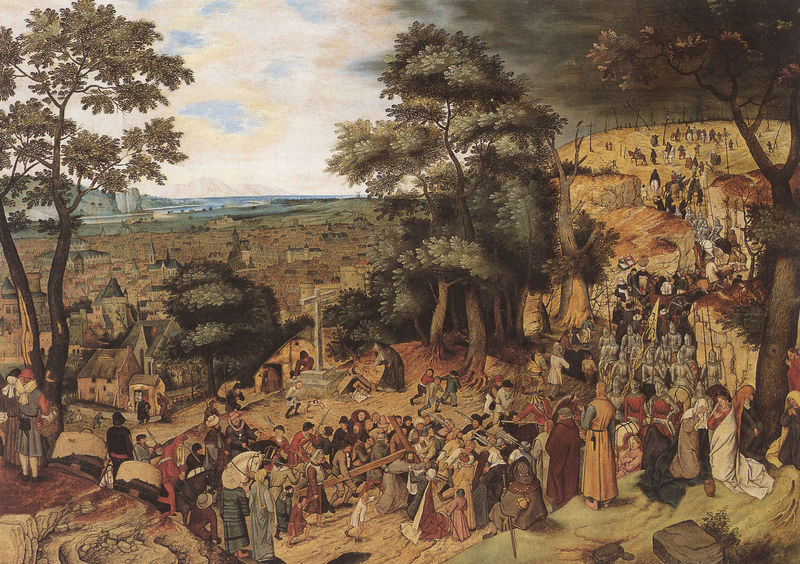
Titel: Kreuztragung
Künstler: Pieter d.J. Brueghel
Institution: Antwerpen, Koninklijk Museum voor Schone
Schlagwörter: baum, blau, felsen, gemälde, himmel, laub, wolken, bäume, fluss, landschaft, menschen, stadt, bunt, feier, steine, ebene, feld, häuser, hügel, kirche, pferd, reiter, zug, stufen, podest, burg, kreuz, festung, menschenmenge, christus, jesus, prozession, jerusalem, menschenzug, golgotha, passion, kreuzweg, kreuztragung, f, geistliches spiel